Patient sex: M
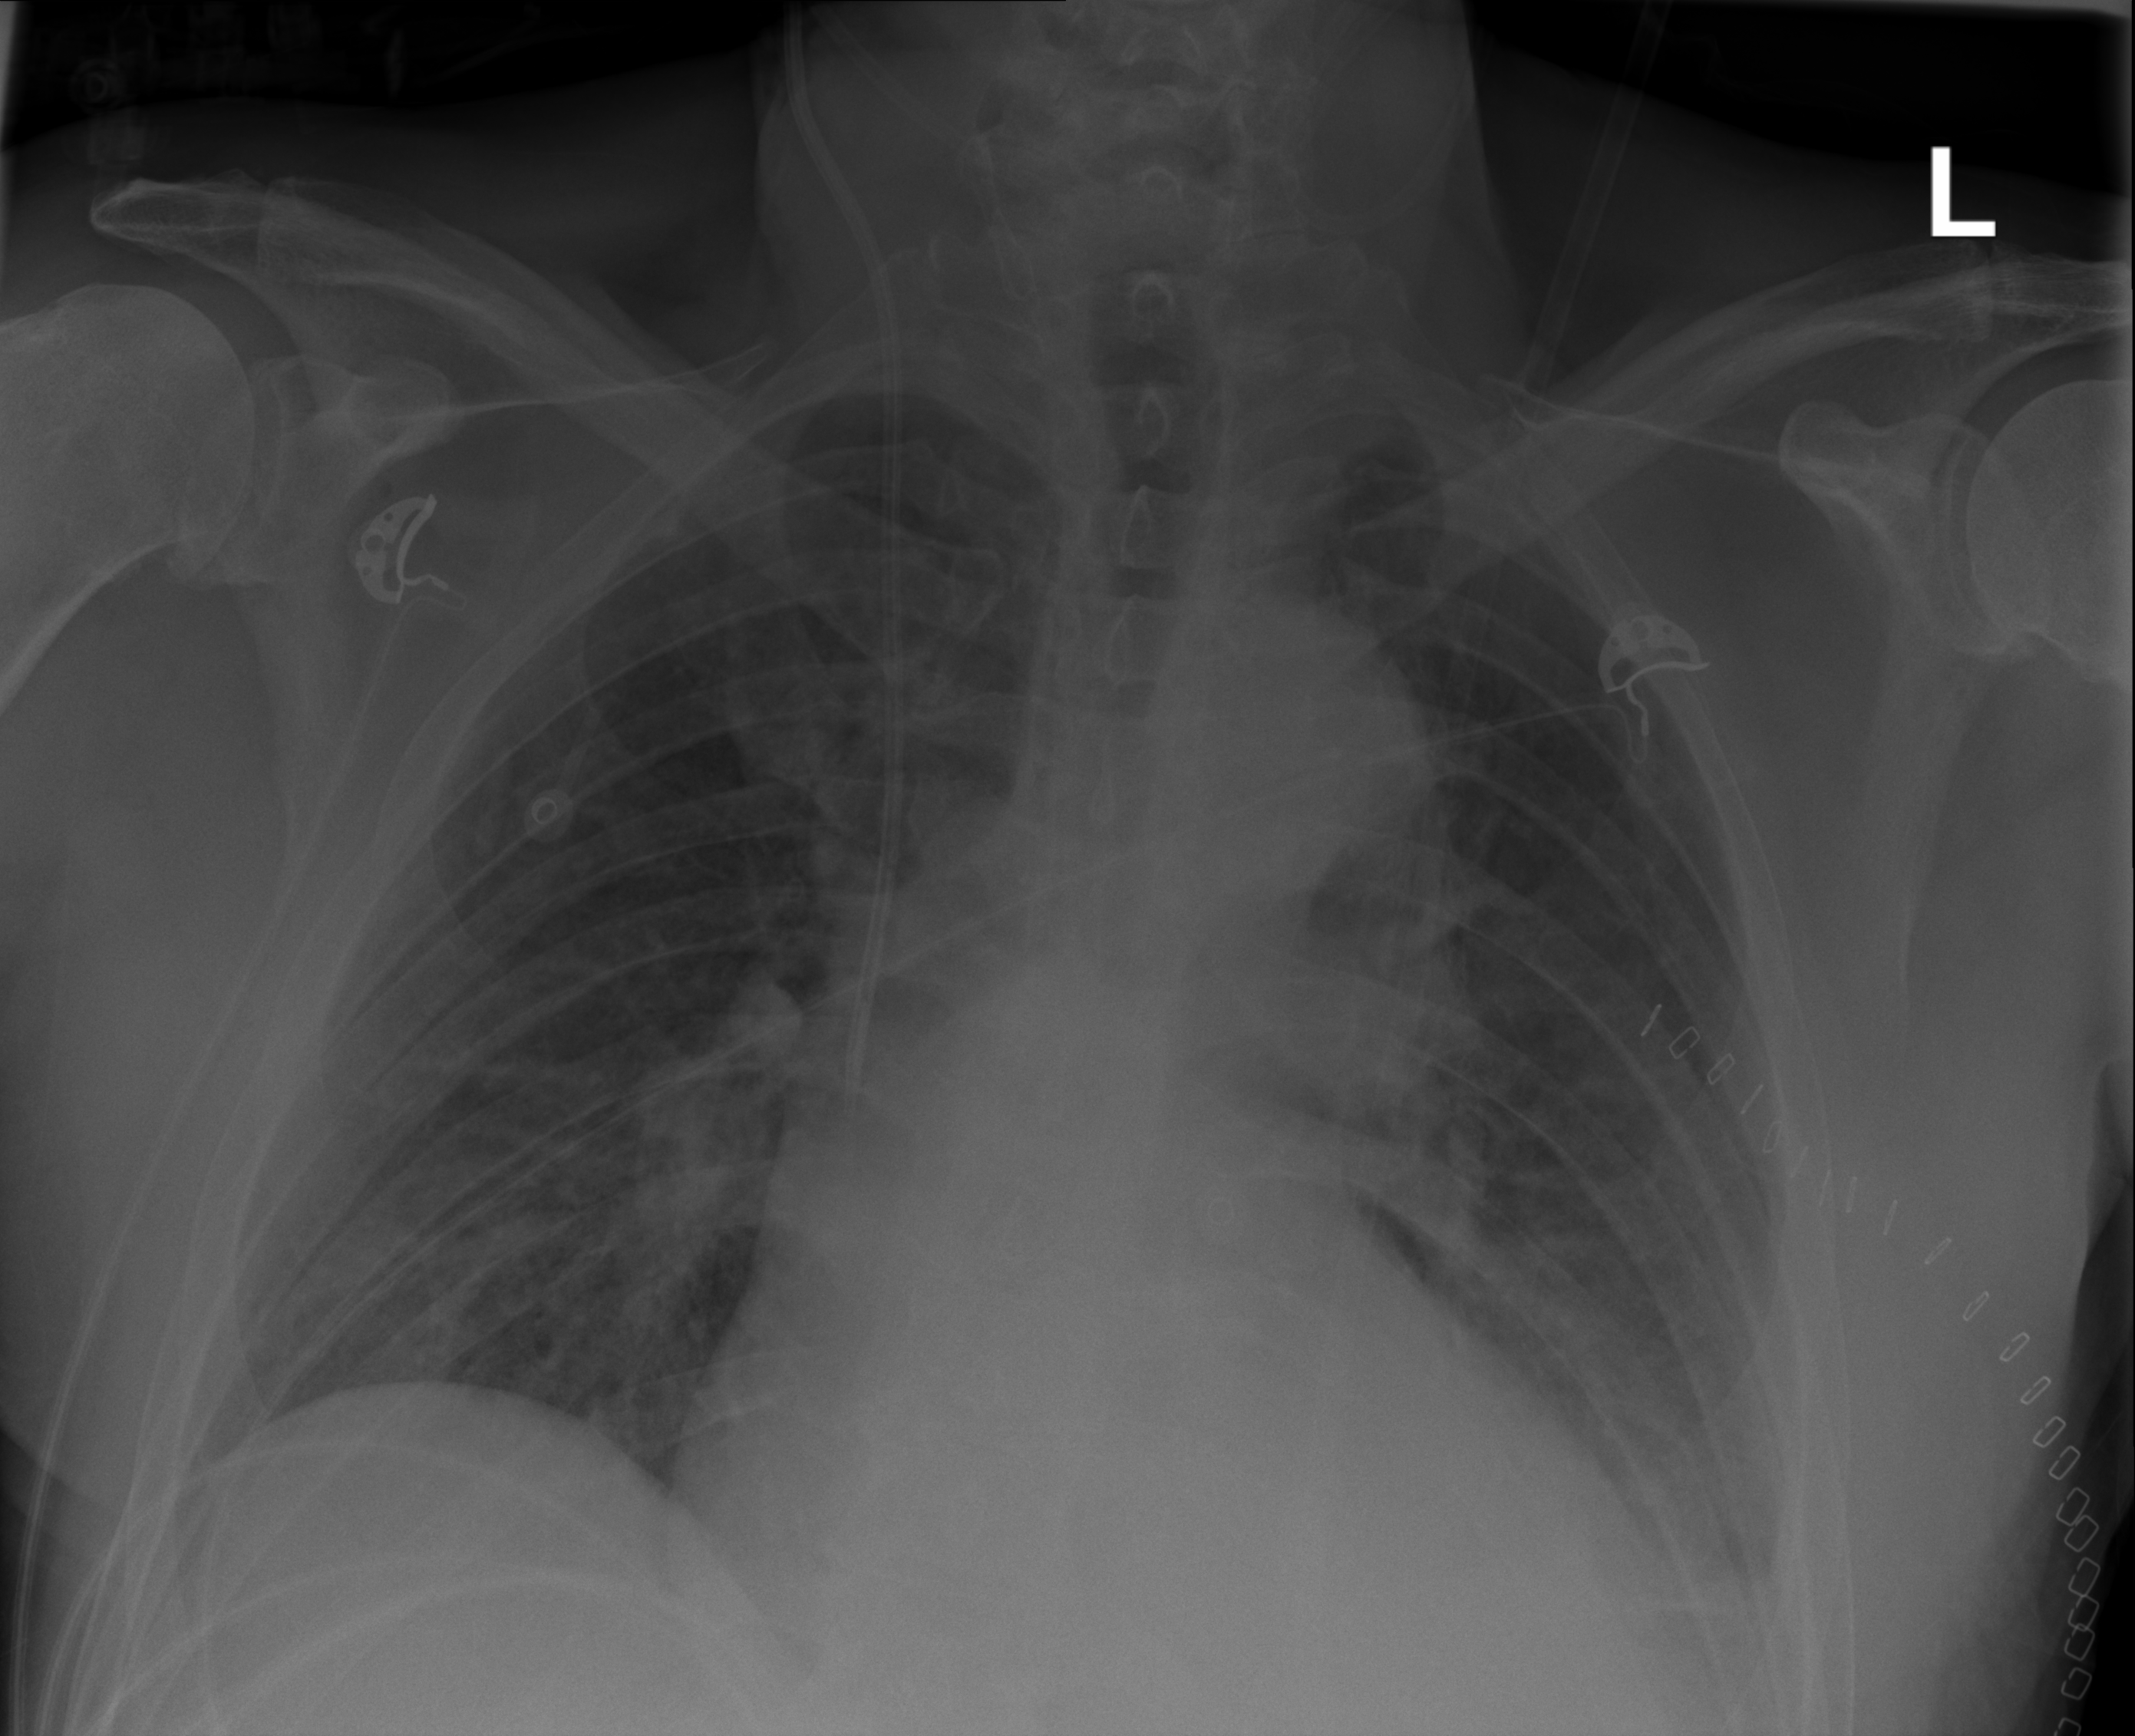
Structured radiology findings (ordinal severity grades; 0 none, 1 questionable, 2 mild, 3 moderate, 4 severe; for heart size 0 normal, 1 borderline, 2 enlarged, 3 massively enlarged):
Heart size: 2
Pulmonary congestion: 2
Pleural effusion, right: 2
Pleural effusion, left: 2
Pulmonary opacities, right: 1
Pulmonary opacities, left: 1
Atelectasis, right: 0
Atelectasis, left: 2